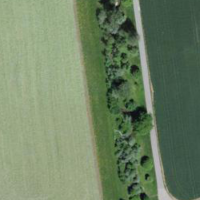
EUNIS habitat code: 52
Species observed at this site:
Juglans regia
Geum rivale